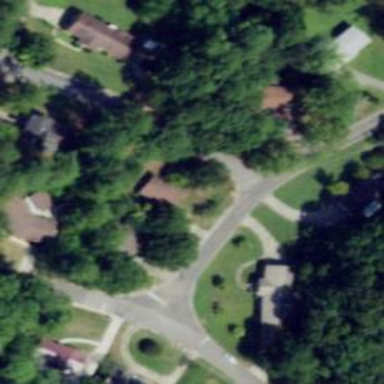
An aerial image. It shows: Residential road.